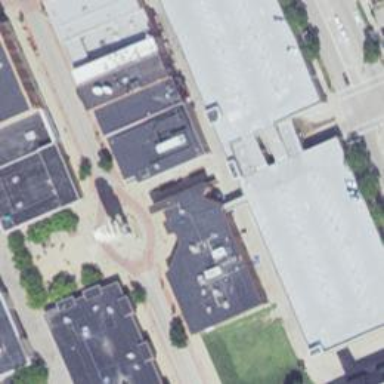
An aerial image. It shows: The Iowa Street Parking Ramp is multi-storey garage with paved surface.